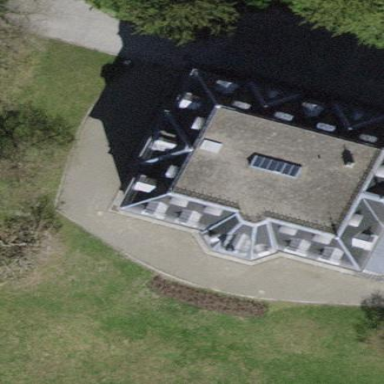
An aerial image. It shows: University building with quadruple saltbox roof shape.